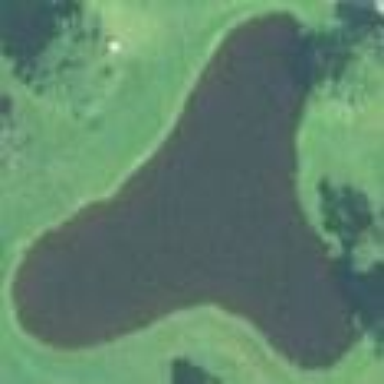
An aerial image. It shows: Water hazard in golf course. The hazard is natural water feature.